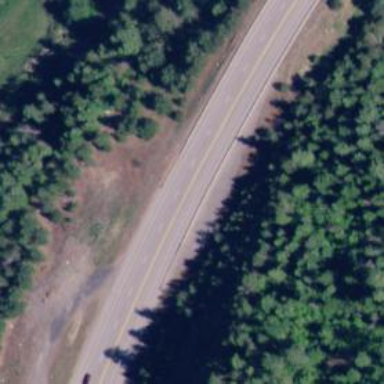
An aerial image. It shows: Trunk highway.